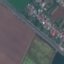
Land use / land cover class: Highway